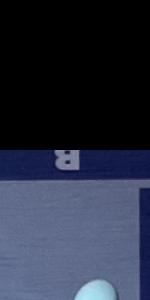
Label: Empty